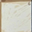
Piece: xx